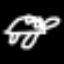
Label: frog